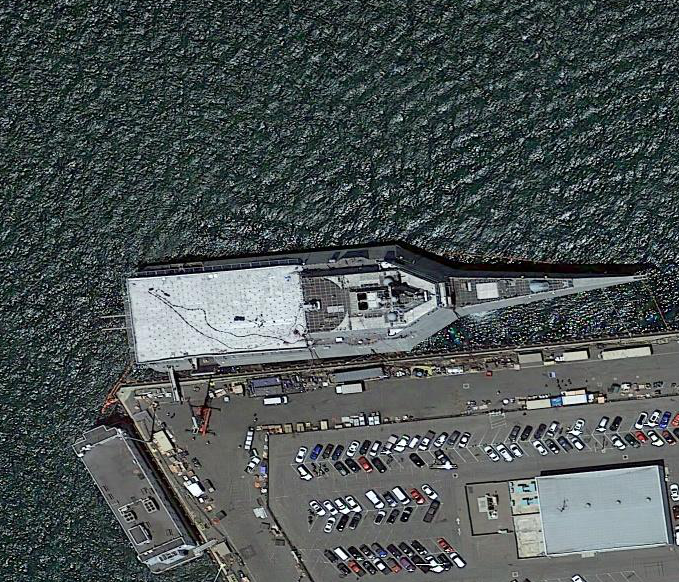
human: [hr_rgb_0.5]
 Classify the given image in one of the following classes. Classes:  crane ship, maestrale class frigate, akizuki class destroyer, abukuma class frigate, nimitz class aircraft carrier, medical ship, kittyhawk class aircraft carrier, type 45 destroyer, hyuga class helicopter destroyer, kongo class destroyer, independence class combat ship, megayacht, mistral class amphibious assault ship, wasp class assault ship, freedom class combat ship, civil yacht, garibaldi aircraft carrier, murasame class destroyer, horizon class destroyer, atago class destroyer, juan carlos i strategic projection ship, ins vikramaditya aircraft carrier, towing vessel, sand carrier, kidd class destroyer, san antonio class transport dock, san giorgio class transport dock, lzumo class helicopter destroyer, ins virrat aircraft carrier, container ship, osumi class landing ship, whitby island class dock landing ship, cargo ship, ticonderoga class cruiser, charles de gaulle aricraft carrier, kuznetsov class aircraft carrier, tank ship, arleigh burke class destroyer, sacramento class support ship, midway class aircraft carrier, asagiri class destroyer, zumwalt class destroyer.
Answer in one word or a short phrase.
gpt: Independence class combat ship